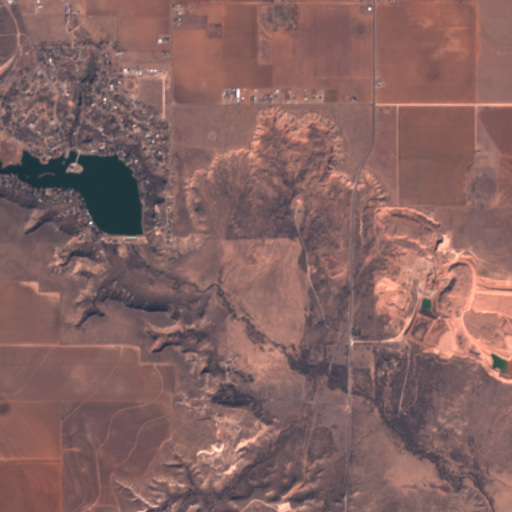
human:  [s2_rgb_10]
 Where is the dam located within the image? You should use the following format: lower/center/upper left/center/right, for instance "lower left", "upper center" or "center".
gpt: The dam is located in the upper left of the image.
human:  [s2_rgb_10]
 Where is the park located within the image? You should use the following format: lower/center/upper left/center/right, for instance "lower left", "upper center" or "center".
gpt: The park is located in the center left of the image.
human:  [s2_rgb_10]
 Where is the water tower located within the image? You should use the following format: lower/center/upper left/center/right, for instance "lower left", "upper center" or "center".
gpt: The water tower is located in the center left of the image.
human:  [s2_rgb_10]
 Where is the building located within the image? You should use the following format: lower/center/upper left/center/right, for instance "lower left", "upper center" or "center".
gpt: The building is located in the upper left of the image.
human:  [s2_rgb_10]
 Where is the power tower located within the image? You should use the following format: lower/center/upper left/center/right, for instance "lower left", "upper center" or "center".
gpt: There is no power tower in the image.